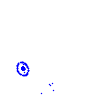
Particle: kaon